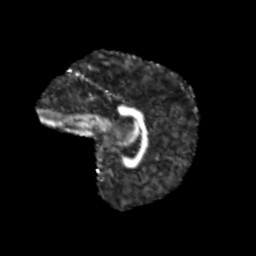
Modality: FA
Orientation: sagittal
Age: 12
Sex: male
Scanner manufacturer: siemens
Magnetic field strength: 3 T
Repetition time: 3.8 s
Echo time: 0.07 s